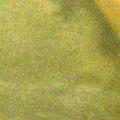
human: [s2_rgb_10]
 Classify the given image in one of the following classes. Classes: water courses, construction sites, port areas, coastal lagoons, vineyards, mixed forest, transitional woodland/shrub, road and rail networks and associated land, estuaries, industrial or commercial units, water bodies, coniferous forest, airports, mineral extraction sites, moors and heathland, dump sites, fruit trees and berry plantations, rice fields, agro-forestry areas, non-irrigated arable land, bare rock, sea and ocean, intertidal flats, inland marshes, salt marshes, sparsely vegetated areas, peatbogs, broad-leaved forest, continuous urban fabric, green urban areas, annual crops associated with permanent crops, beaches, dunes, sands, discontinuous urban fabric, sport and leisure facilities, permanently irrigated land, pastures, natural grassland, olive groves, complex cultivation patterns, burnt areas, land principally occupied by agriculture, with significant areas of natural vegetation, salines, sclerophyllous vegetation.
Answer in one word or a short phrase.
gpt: coastal lagoons